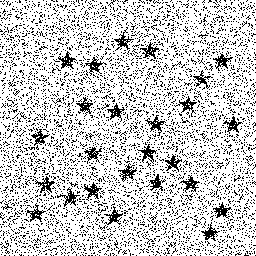
Squares: 0
Triangles: 0
Stars: 25
Total shapes: 25